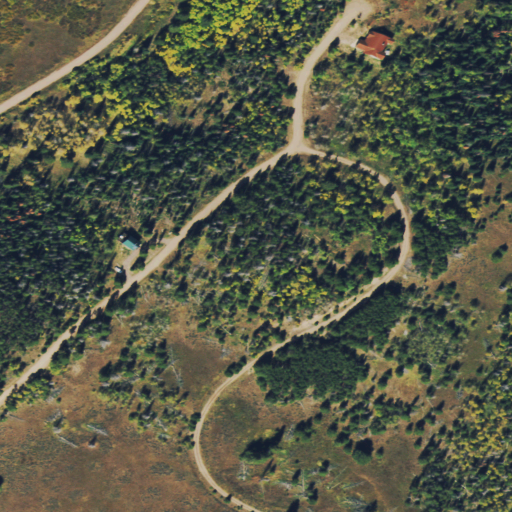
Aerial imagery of mountain in Colorado named Simpson Mountain containing evergreen forest, shrub, woody wetlands, deciduous forest, herbaceous wetlands, and low intensity development